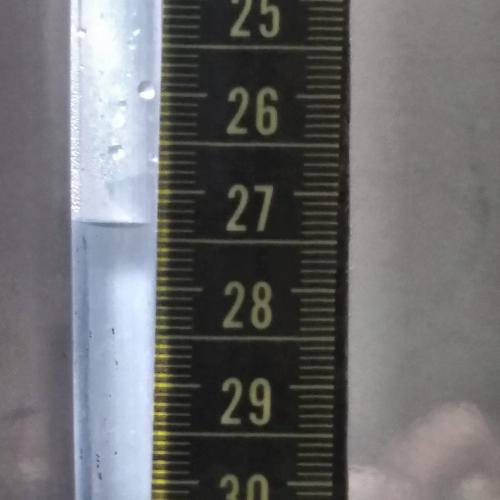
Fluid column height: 27.3 cm